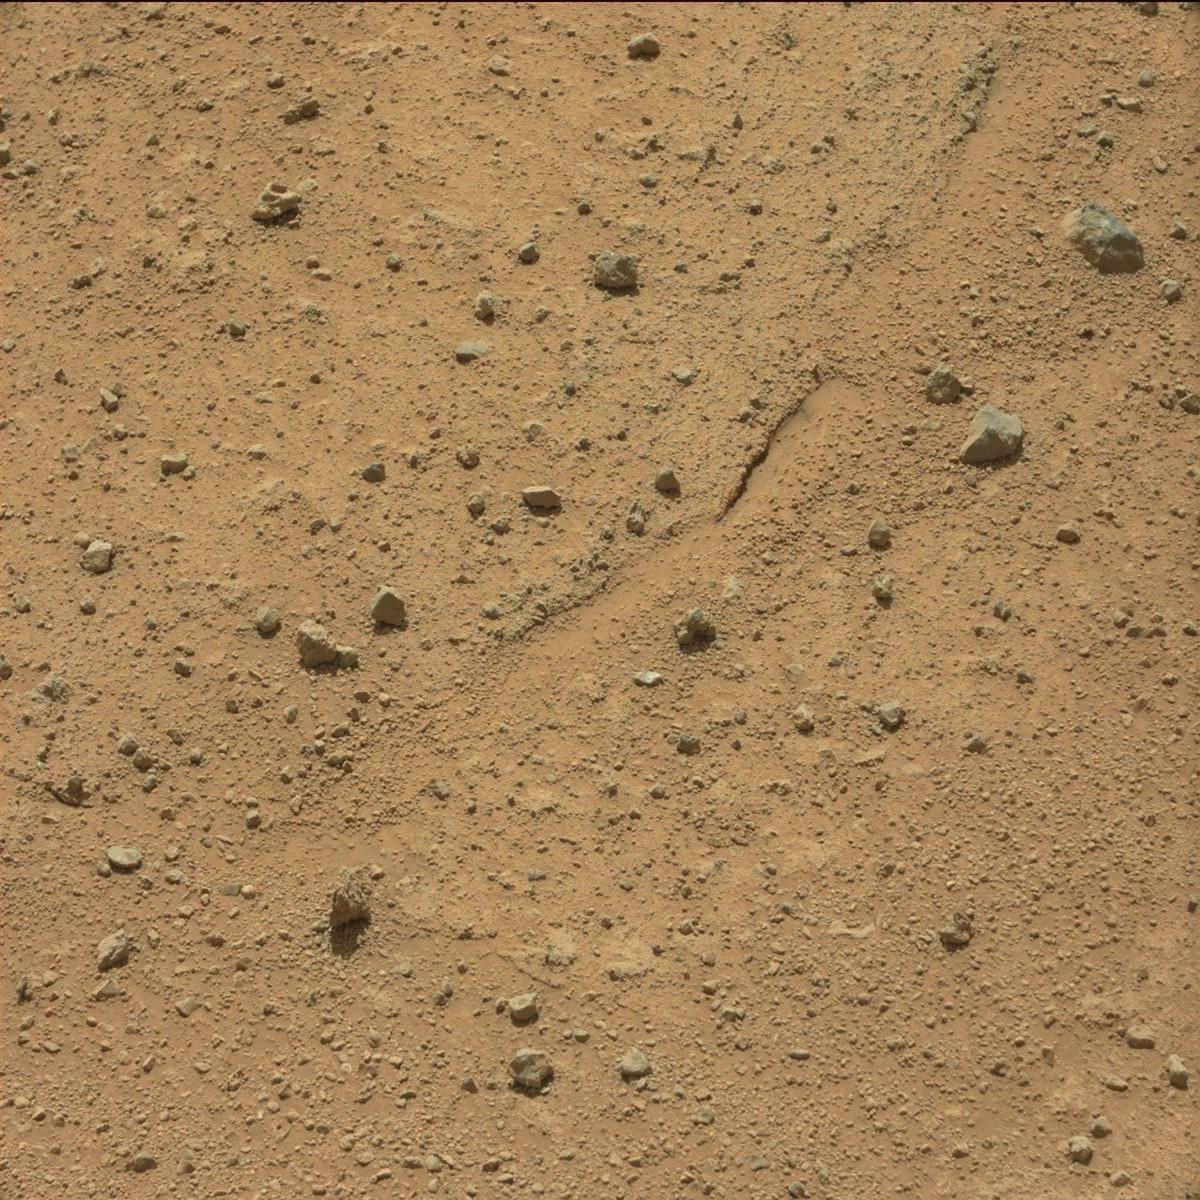
Terrain classes present: Bedrock, Rock, Sand / Soil